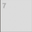
Piece: xx